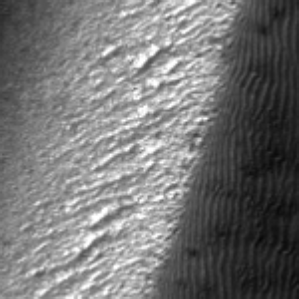
Label: frost